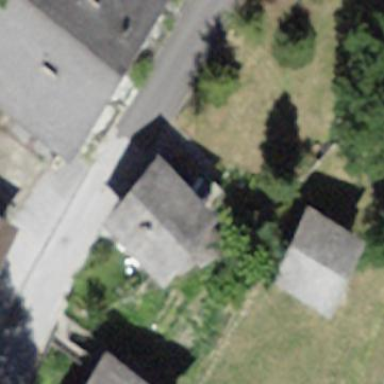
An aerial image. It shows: Building with tile roof.